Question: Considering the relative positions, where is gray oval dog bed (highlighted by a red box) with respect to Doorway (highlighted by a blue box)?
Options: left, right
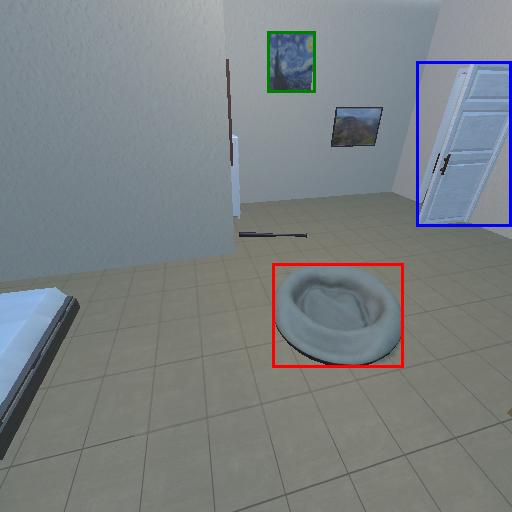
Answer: left